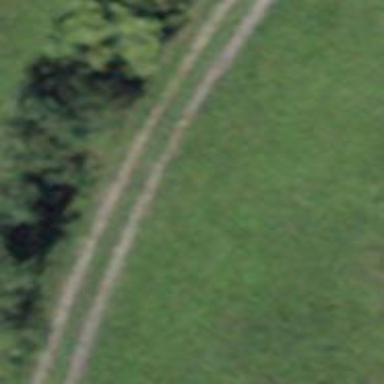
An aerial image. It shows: Track with grade 3 tracktype.